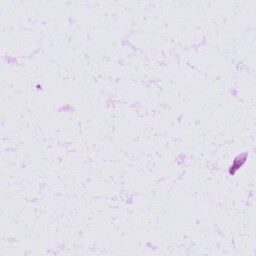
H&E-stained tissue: Skin